Question: I have a couple links on this page (<URL> but can't quite figure out why they are shifting so badly.
The links in question are these:

it's the "See Rods" link that appears on hover. If you click you'll see the awkward resulting positioning.
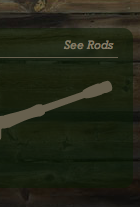
Answer: From description of 'position:absolute':
And, as you noted, you have 'position:relative;' defined for 'a:active'. Now, therefore, in '<a><span></span></a>' combination position of 'span' is counted relative to position of 'a', not to position of '.hp-promo-item'.
As for solution, if you need to move 'a' down 1 pixel on ':active', maybe 'margin-top' will work better. But wait, you already have 'margin-top:1px' for '.promo-content .icon'. Well, maybe 'margin-top:2px !important;' then. I don't really understand the aim to suggest more.
PS Thanks for telling about ':active' helper in firebug, pretty useful!